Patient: sex M, age 52
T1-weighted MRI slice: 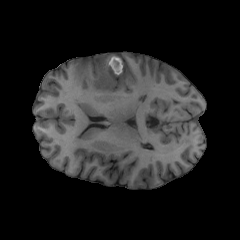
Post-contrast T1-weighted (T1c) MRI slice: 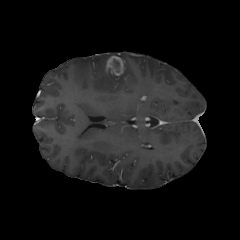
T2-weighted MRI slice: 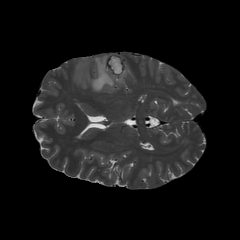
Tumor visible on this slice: yes
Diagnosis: Glioblastoma, IDH-wildtype
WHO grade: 4